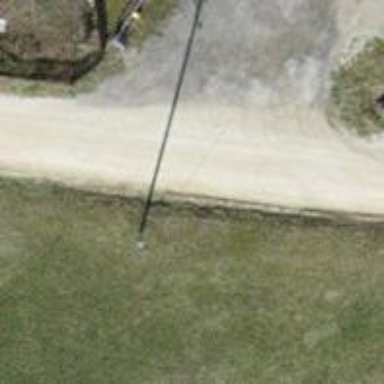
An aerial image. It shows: Power pole.